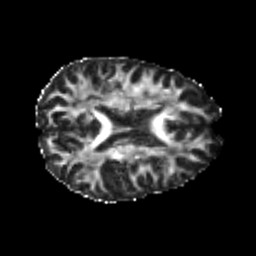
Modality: FA
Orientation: axial
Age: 22
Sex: female
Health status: healthy
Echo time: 0.074 s